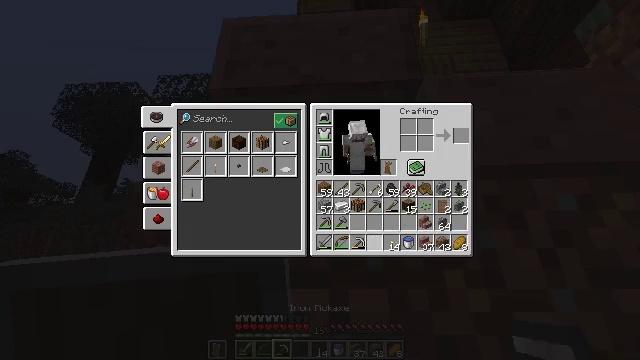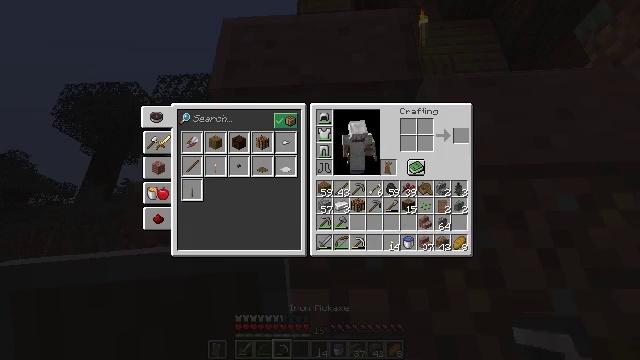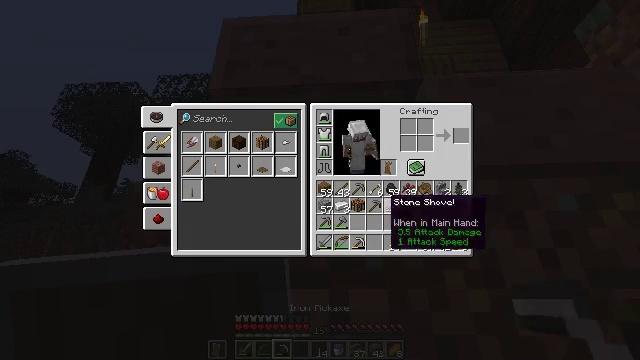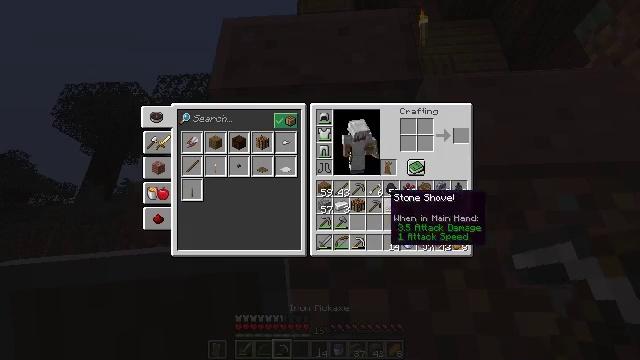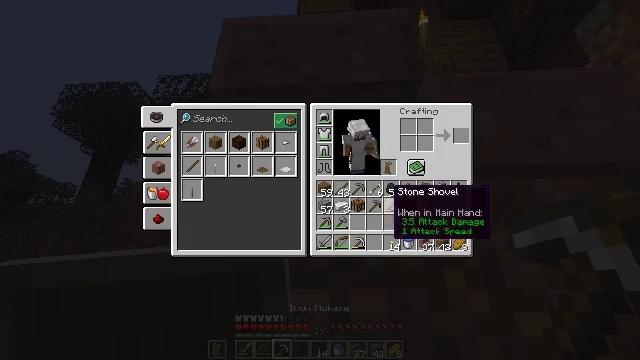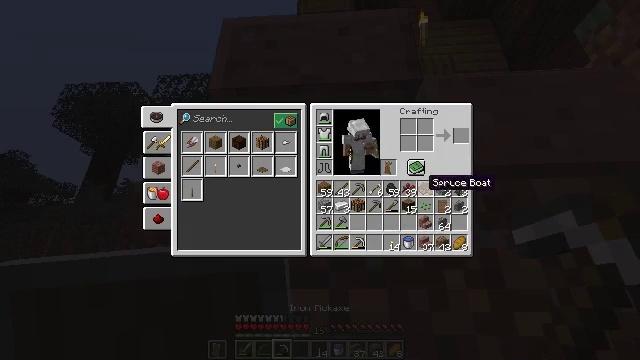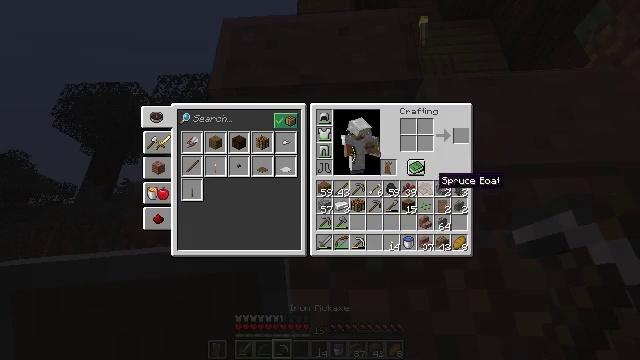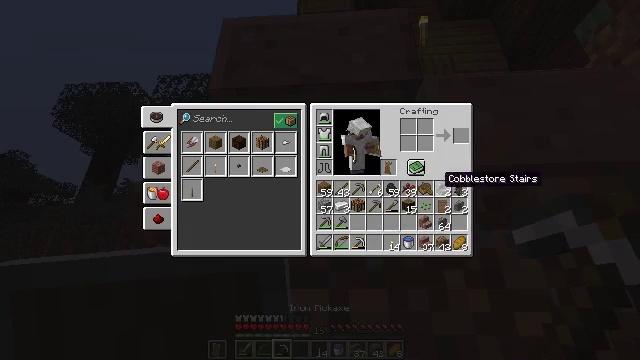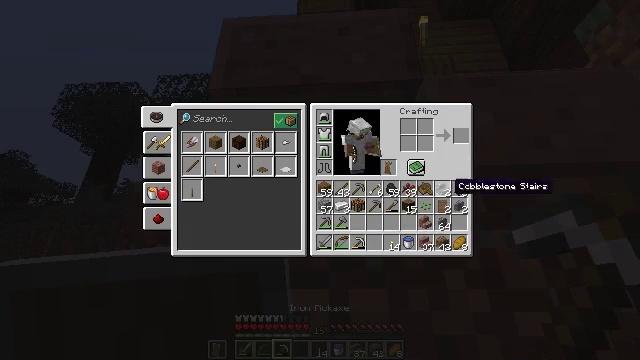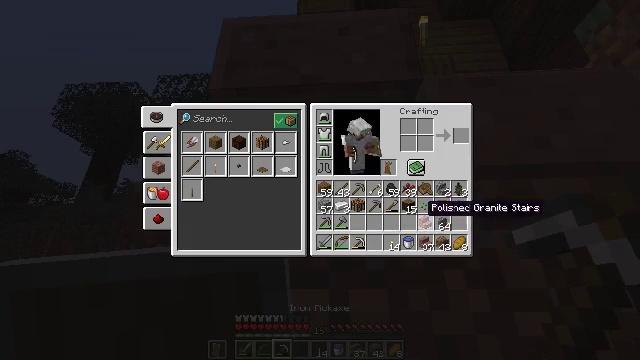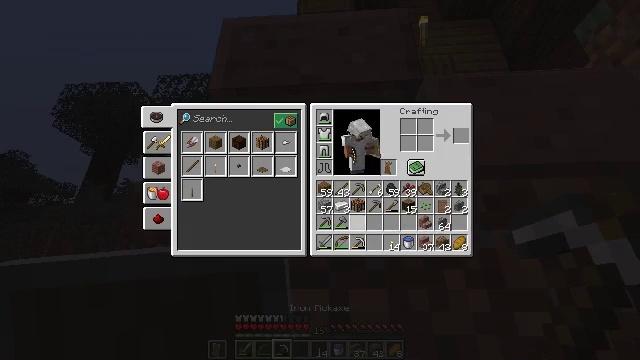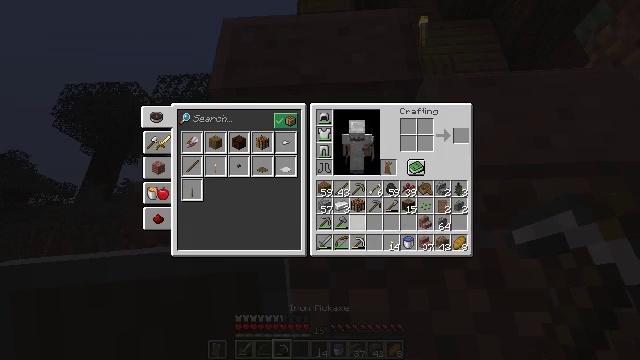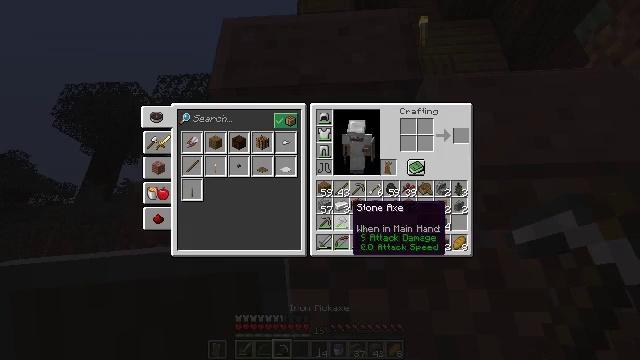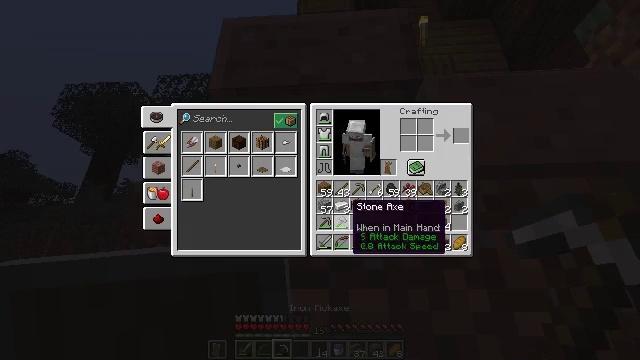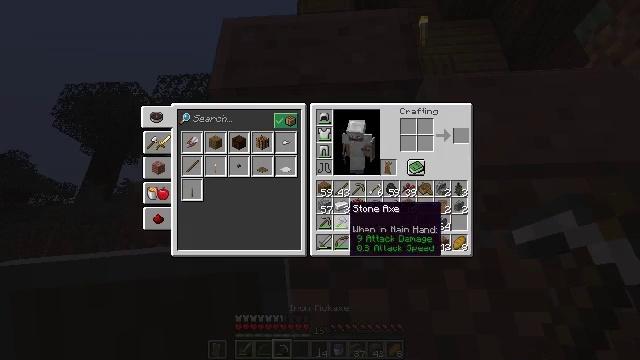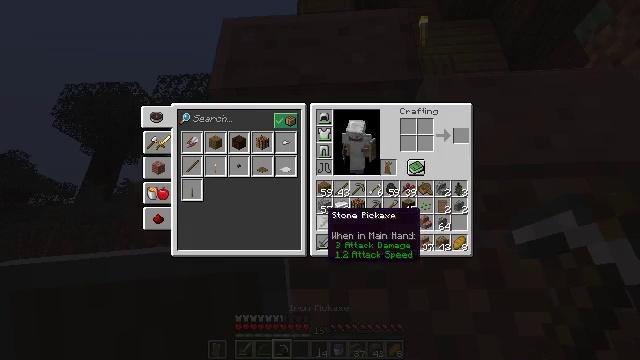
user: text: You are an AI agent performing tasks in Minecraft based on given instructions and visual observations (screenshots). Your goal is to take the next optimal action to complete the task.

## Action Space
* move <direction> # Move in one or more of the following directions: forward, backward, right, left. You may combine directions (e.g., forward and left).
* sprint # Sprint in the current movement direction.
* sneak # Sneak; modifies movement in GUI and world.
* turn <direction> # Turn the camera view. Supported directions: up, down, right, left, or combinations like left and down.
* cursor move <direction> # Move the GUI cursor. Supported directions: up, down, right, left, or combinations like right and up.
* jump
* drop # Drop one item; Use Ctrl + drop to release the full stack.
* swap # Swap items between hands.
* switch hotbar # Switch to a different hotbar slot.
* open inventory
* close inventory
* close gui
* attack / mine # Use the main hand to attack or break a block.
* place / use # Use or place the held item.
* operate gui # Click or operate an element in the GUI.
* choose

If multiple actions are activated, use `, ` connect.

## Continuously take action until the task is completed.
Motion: motion action
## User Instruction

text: Use a pickaxe to mine polished granite stairs.
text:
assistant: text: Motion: sneak, cursor move right and up, operate gui
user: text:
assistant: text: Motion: sneak, cursor move up
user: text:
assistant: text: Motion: sneak
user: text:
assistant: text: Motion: sneak
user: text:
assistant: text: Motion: sneak, cursor move right and up
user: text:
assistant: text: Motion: sneak, cursor move right
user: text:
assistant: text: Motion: sneak, cursor move right
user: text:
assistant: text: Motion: sneak, cursor move right and down
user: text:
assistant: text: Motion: sneak, cursor move left and down
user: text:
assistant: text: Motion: sneak, cursor move left and down
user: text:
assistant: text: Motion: sneak, cursor move left
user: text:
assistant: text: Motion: sneak
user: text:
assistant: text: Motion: sneak
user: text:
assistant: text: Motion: sneak
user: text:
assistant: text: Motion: sneak, cursor move left and down
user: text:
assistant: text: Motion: sneak
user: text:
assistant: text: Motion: sneak, operate gui
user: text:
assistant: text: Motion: sneak, operate gui
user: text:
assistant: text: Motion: no_op
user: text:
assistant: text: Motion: no_op
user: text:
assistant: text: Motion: no_op
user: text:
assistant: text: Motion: turn right and up
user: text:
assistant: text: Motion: no_op
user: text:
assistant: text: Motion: no_op
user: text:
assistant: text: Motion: no_op
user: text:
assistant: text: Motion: no_op
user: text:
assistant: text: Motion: no_op
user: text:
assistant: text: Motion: no_op
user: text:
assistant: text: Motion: turn up
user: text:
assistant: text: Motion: turn up, attack / mine